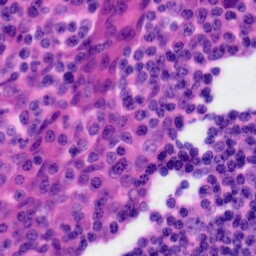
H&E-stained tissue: Tonsil